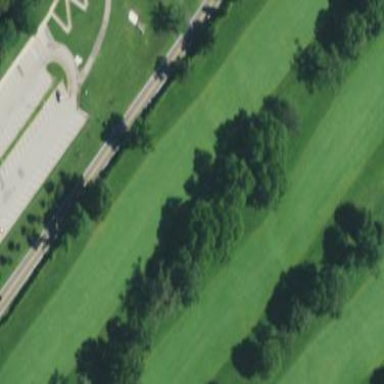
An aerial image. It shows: Golf fairway surrounded by grass.